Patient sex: M
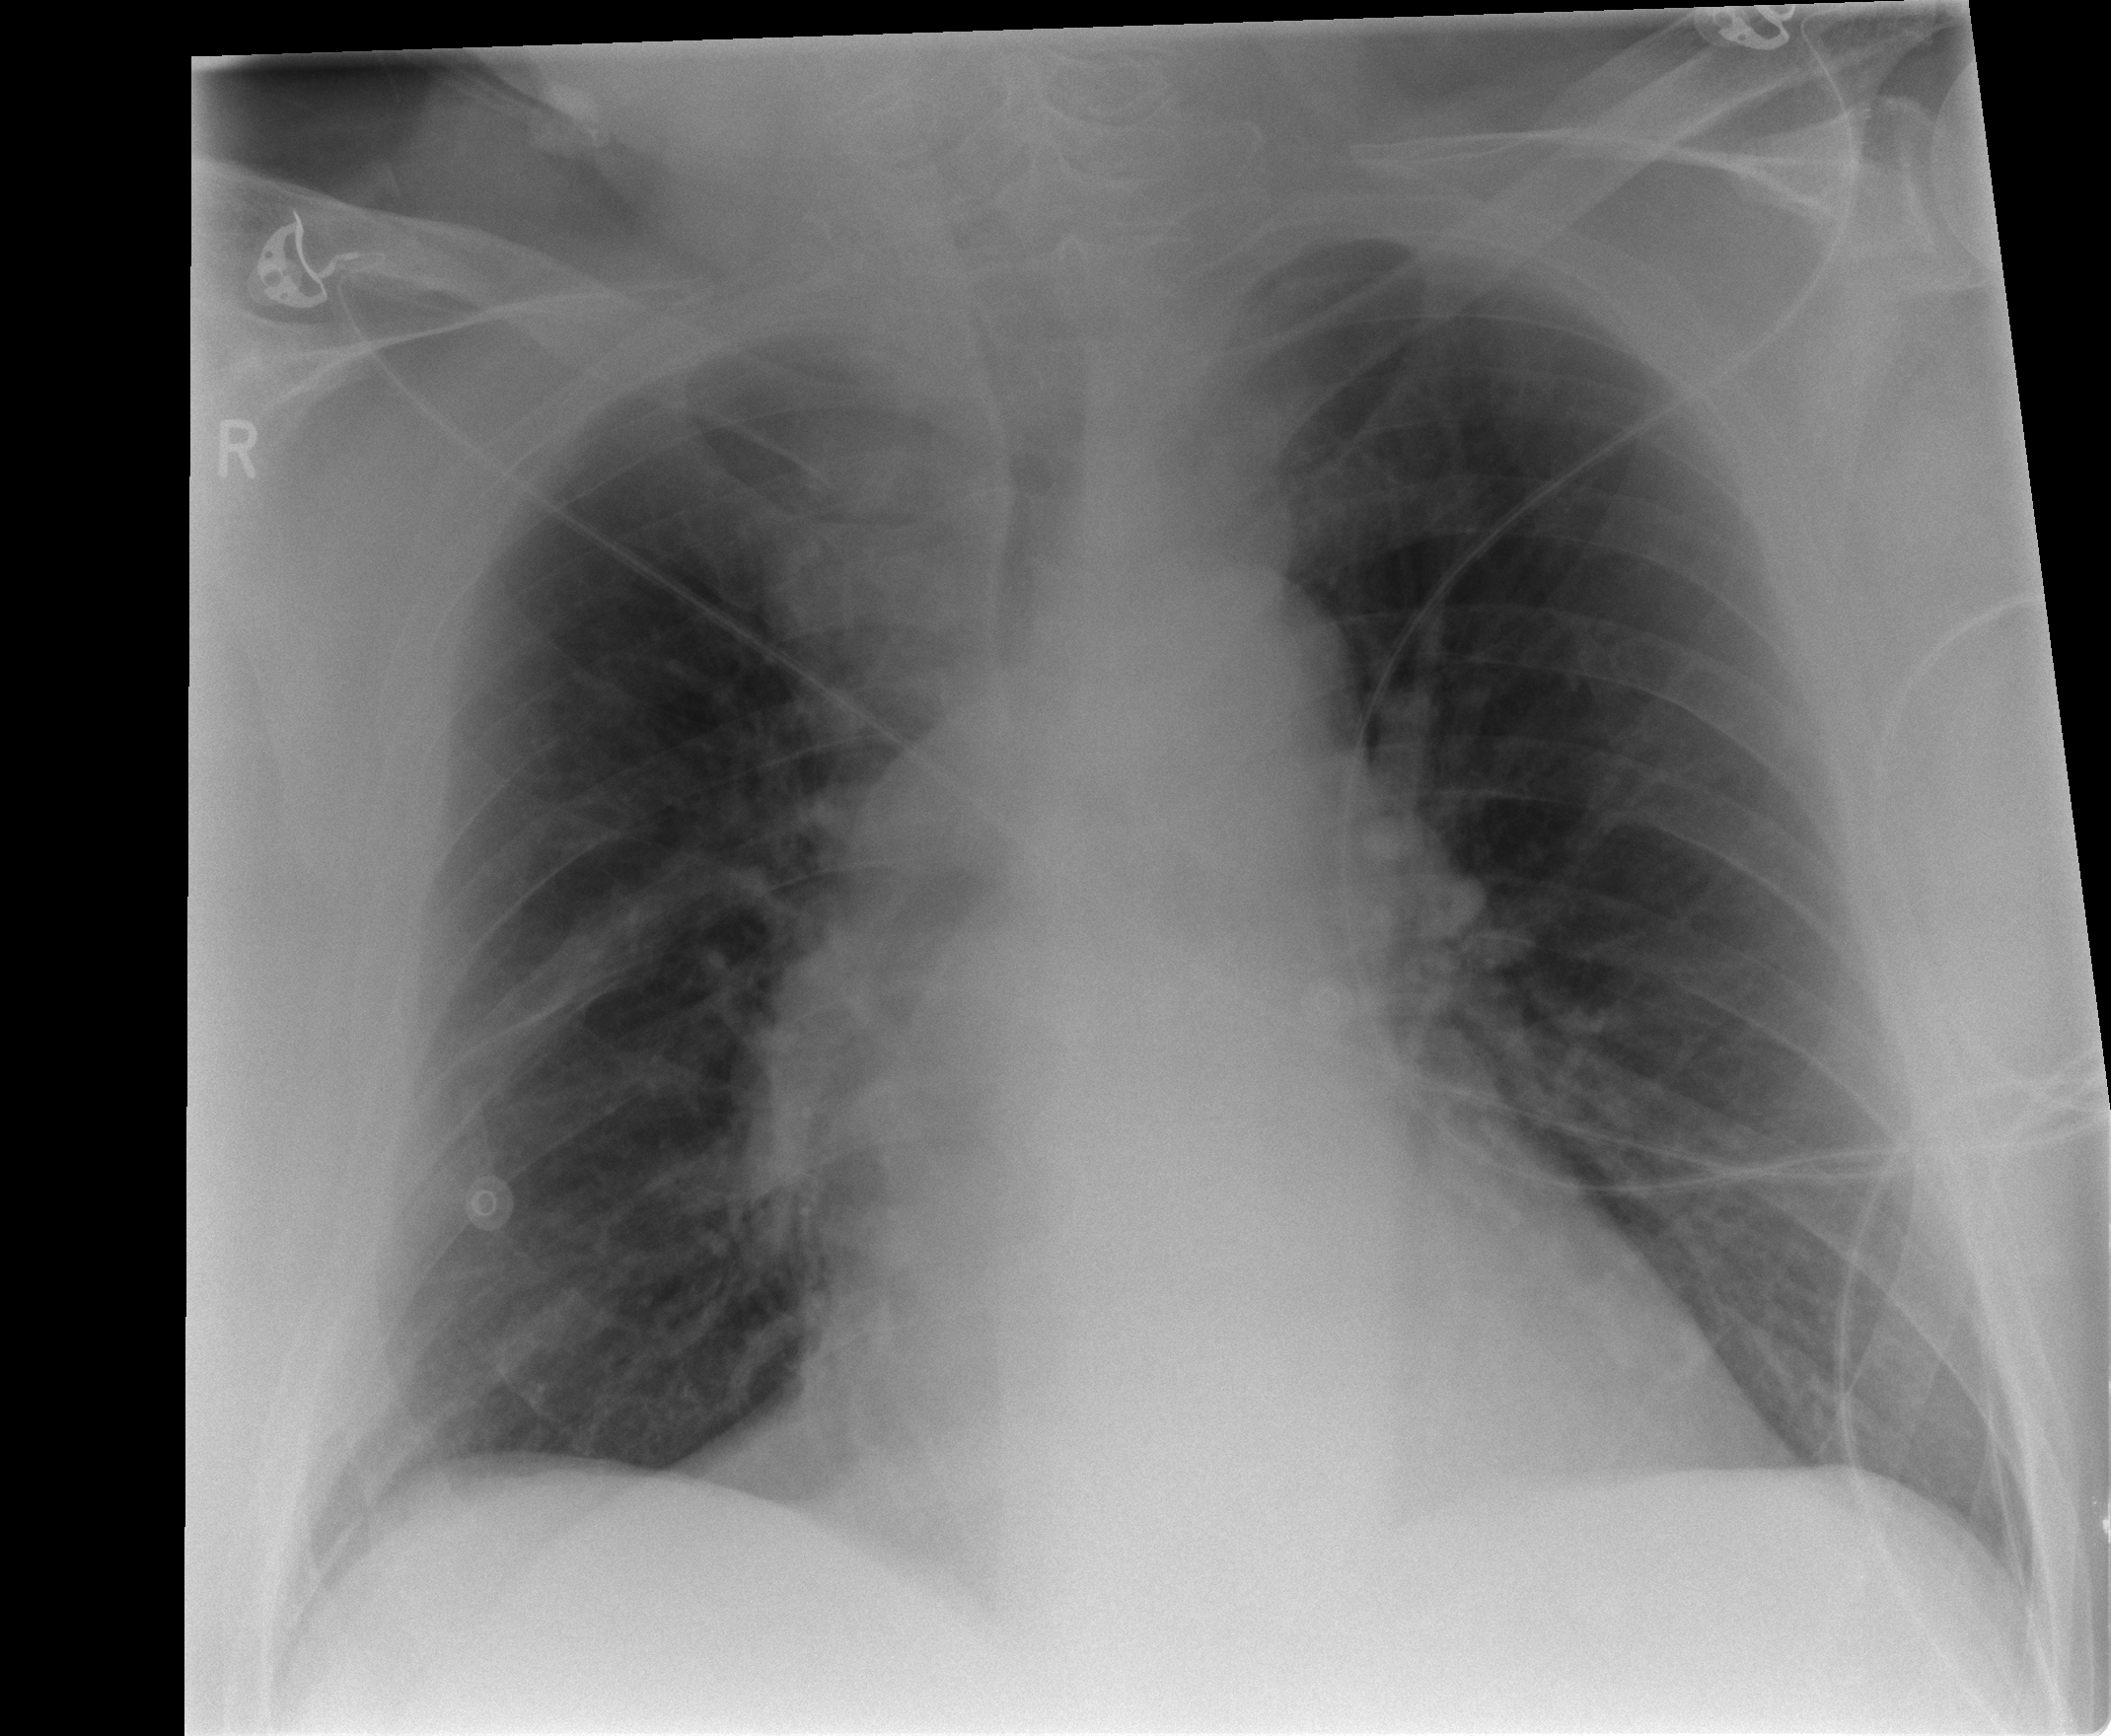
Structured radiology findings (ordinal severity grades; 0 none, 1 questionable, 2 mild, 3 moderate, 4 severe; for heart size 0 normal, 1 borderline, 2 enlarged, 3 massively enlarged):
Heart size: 2
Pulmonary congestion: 2
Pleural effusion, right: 0
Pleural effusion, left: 0
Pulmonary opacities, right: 0
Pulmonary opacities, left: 0
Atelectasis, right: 0
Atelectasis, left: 0